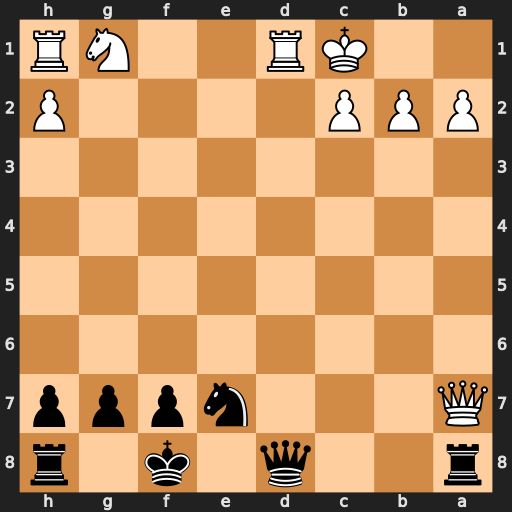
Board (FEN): r2q1k1r/Q3nppp/8/8/8/8/PPP4P/2KR2NR
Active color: b
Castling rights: -
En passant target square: -
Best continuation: Qxd1+ Kxd1 Rxa7